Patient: sex F, age 74
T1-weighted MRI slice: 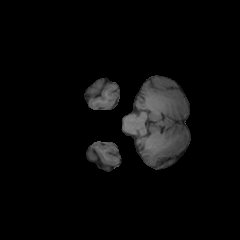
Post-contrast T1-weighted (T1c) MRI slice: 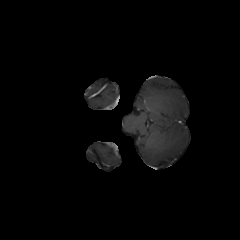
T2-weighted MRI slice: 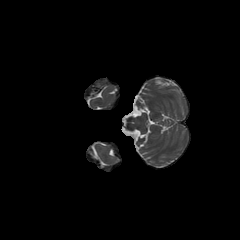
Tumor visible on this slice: no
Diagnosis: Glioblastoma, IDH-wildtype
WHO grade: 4